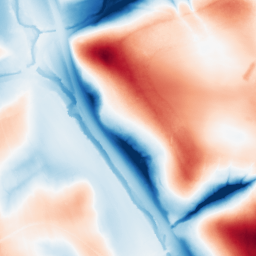
Category: trend_removal
Decomposition family: local_polynomial
Decomposition parameters: window_size: 101
degree: 1
Upsampling method: bicubic
Upsampling parameters: scale: 8
Upsampling scale: 8